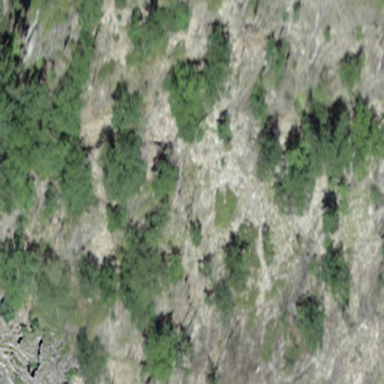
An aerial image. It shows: Forest area.